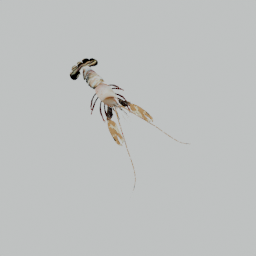
Label: animals